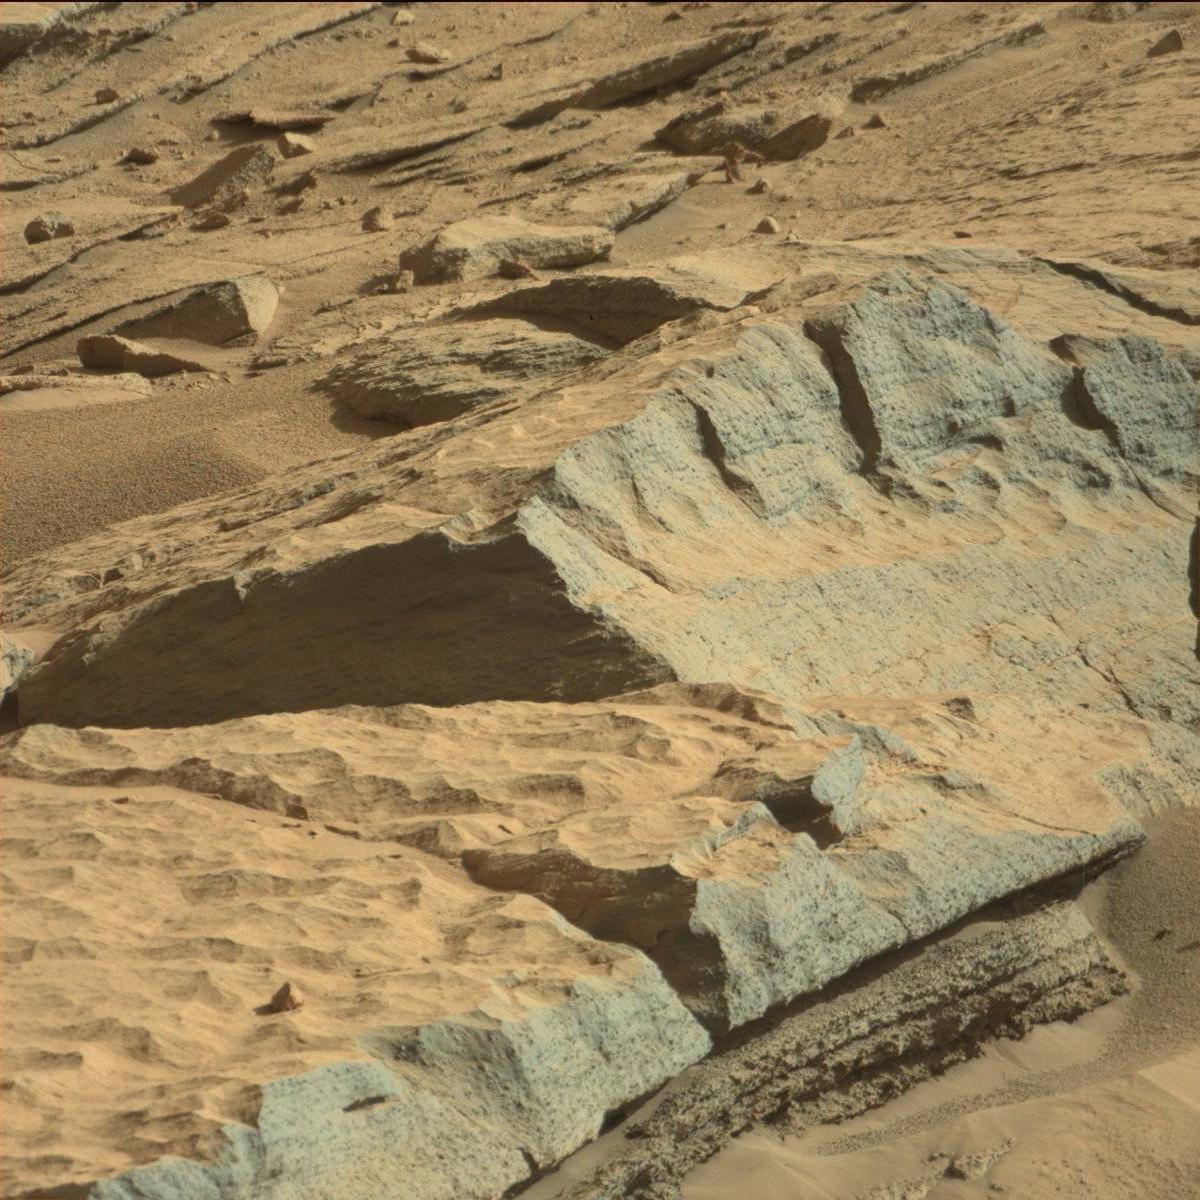
Terrain classes present: Bedrock, Sand / Soil